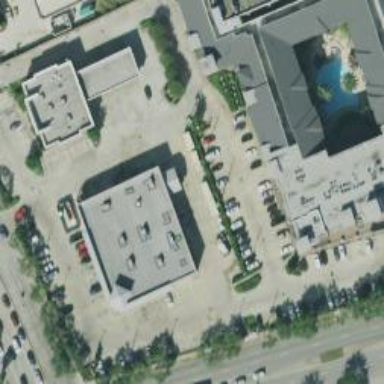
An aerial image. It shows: Pharmacy providing healthcare services.